Question: I'm using Android Studio 3.5.
I built bottom navigation with fragment and then I'm trying to display user information such as (name - email - image and so on) that is retrieved from a Firebase store .. when reach to :
'''
documentReference.addSnapshotListener (this, new EventListener<DocumentSnapshot>() {
@Override
public void onEvent(@Nullable DocumentSnapshot documentSnapshot,
@Nullable FirebaseFirestoreException e) {
t_name.setText(documentSnapshot.getString("name"));
t_email.setText(documentSnapshot.getString("email"));
}
});
'''
It gave me a red line under the code... When click + , it gives me solve put cast (Executor) before (this) after the cast the app doesn't work ...

I don't know how to solve it ..
This is on fragment not in activity
And if I want to display image that retrieve from Firebase... How can I do it?
Thanks
## account Fragment
'''
public class accountFragment extends Fragment {
FirebaseAuth fAuth;
FirebaseFirestore fStore;
String userID;
TextView logout_account , t_name , t_email , t_country ;
public accountFragment(){
}
@Override
public View onCreateView(LayoutInflater inflater, ViewGroup container,
Bundle savedInstanceState) {
// Inflate the layout for this fragment
View v = inflater.inflate(R.layout.fragment_account, container, false);
fAuth = FirebaseAuth.getInstance();
fStore = FirebaseFirestore.getInstance();
userID = fAuth.getCurrentUser().getUid();
t_country = v.findViewById(R.id.t_country);
t_email = v.findViewById(R.id.t_email);
t_name = v.findViewById(R.id.t_name);
DocumentReference documentReference = fStore.collection("eng.users").document(userID);
documentReference.addSnapshotListener (this, new EventListener<DocumentSnapshot>() {
@Override
public void onEvent(@Nullable DocumentSnapshot documentSnapshot,
@Nullable FirebaseFirestoreException e) {
t_name.setText(documentSnapshot.getString("name"));
t_email.setText(documentSnapshot.getString("email"));
t_country.setText(documentSnapshot.getString("country"));
}
});
}
'''
## Activity_account.xml
'''
<?xml version="1.0" encoding="utf-8"?>
<RelativeLayout xmlns:android="http://schemas.android.com/apk/res/android"
xmlns:tools="http://schemas.android.com/tools"
android:layout_width="match_parent"
android:layout_height="match_parent"
tools:context=".categories.accountFragment">
<LinearLayout
android:id="@+id/banner_pro"
android:layout_width="match_parent"
android:layout_height="200dp"
android:background="@drawable/banner2"
android:orientation="horizontal"
android:paddingLeft="50dp"
android:paddingTop="10dp">
<de.hdodenhof.circleimageview.CircleImageView xmlns:app="http://schemas.android.com/apk/res-auto"
android:id="@+id/profile_image"
android:layout_width="120dp"
android:layout_height="120dp"
android:src="@drawable/mypic"
app:civ_border_color="@color/colorDarkBlue"
app:civ_border_width="2dp" />
<LinearLayout
android:layout_marginTop="20dp"
android:layout_width="match_parent"
android:layout_height="wrap_content"
android:orientation="vertical"
android:paddingLeft="20dp"
>
<TextView
android:textColor="@color/colorDarkBlue"
android:id="@+id/t_name"
android:layout_width="match_parent"
android:layout_height="wrap_content"
android:text="Name"
android:textSize="20dp"
android:textStyle="bold"/>
<TextView
android:id="@+id/t_email"
android:layout_width="match_parent"
android:layout_height="wrap_content"
android:layout_marginTop="9dp"
android:text="Email"
android:textSize="15dp" />
<TextView
android:id="@+id/t_country"
android:layout_width="match_parent"
android:layout_height="wrap_content"
android:layout_marginTop="8dp"
android:text="country"
android:textSize="15dp" />
</LinearLayout>
</LinearLayout>
<TextView
android:paddingLeft="20dp"
android:id="@+id/logout_account"
android:layout_width="wrap_content"
android:layout_height="wrap_content"
android:layout_below="@id/banner_pro"
android:layout_marginTop="20dp"
android:text="LogOut"
android:textSize="30dp" />
</RelativeLayout>
'''
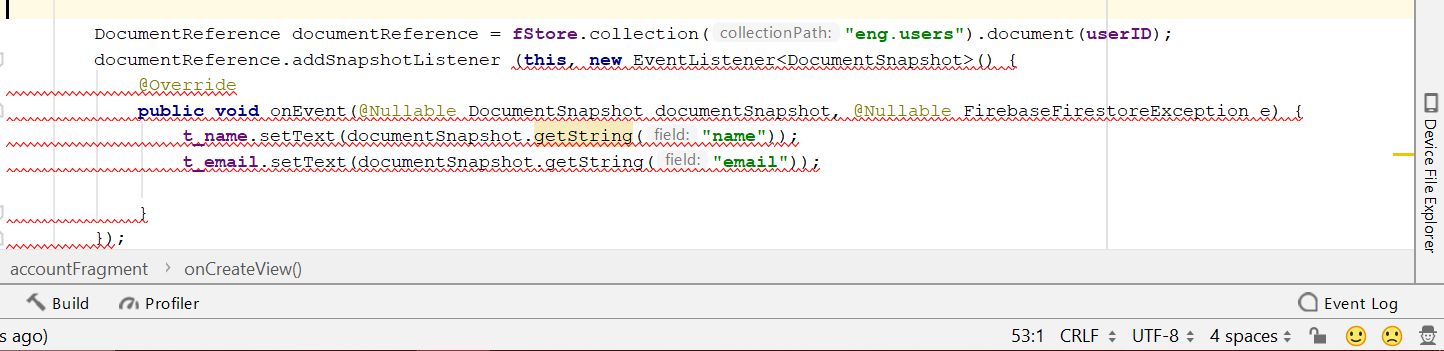
Answer: The problem is on
'''
documentReference.addSnapshotListener (this, ...
'''
use
'''
documentReference.addSnapshotListener (getActivity(), ...
'''
You are in a fragment